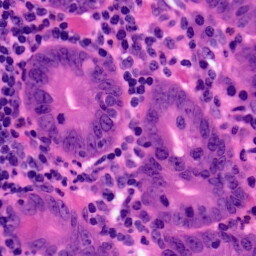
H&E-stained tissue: Pancreatic